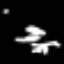
Label: squiggle